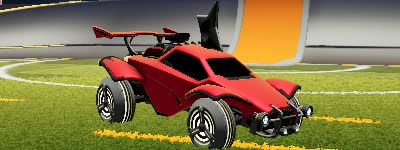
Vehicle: octane